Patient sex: M
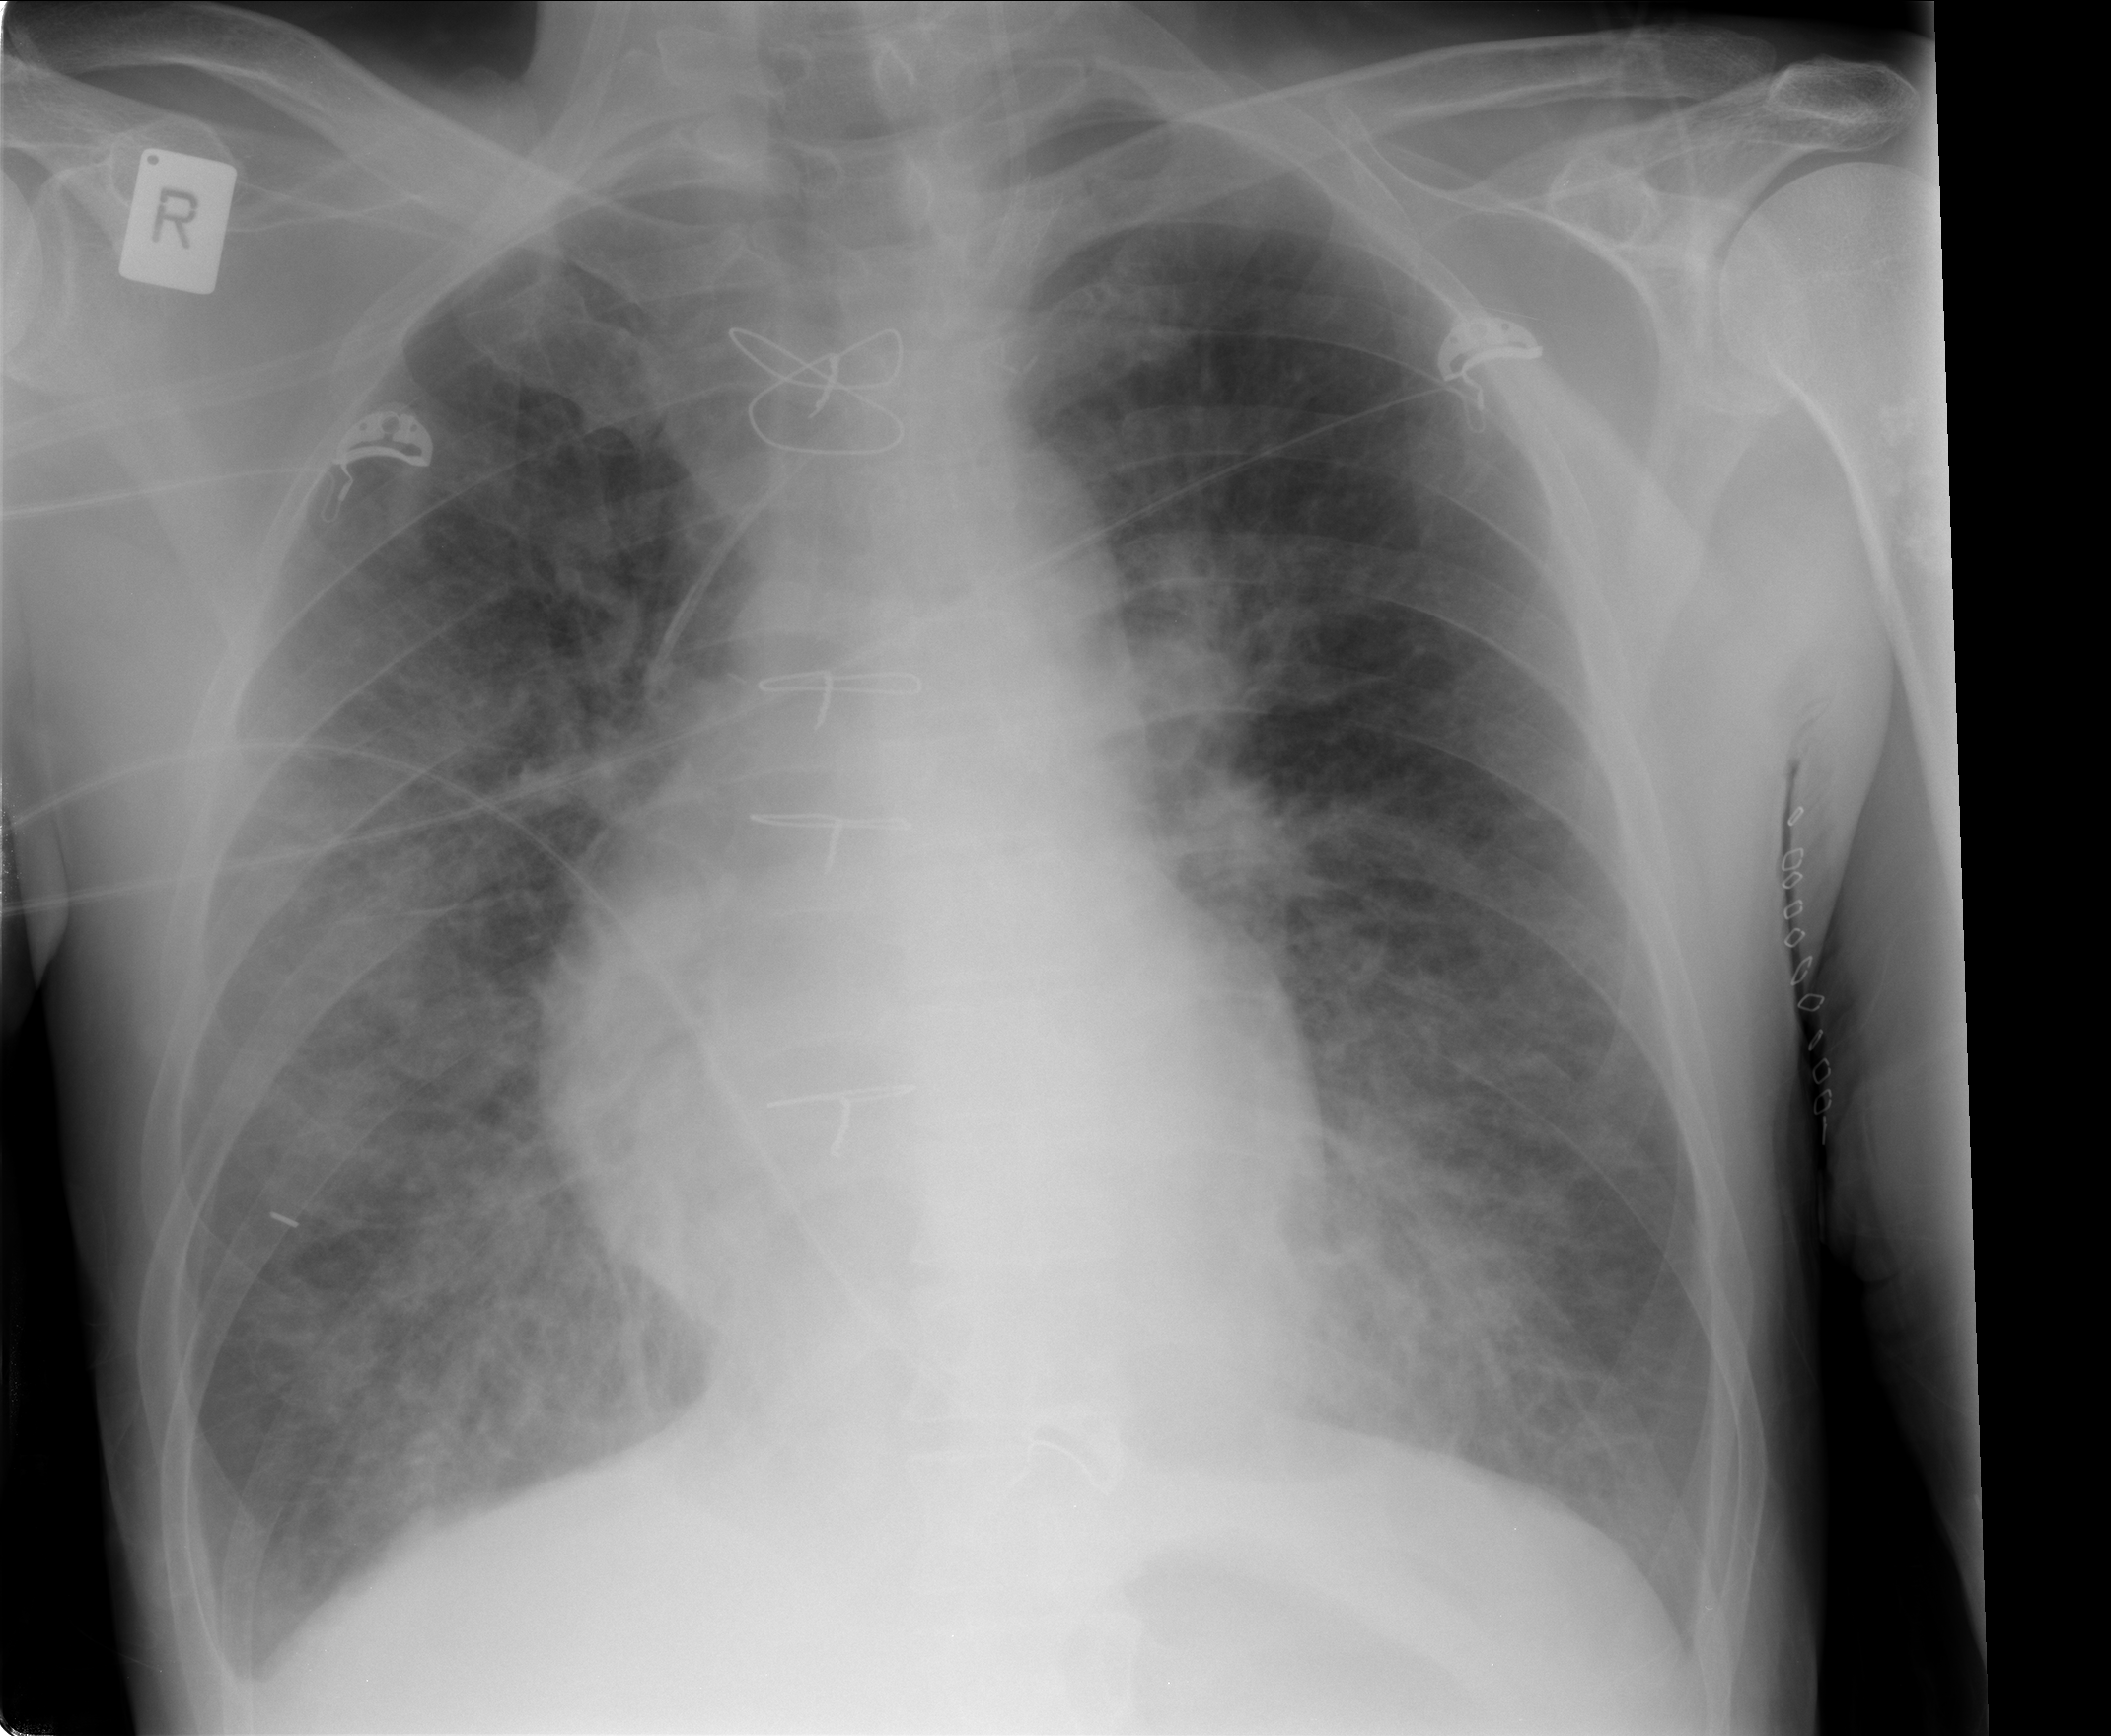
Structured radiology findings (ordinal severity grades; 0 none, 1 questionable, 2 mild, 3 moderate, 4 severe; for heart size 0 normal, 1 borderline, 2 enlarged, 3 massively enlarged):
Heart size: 0
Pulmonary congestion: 3
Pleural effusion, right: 0
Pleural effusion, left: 0
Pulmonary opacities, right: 3
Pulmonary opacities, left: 3
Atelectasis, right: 0
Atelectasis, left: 0